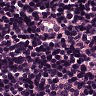
Metastatic tissue present: no